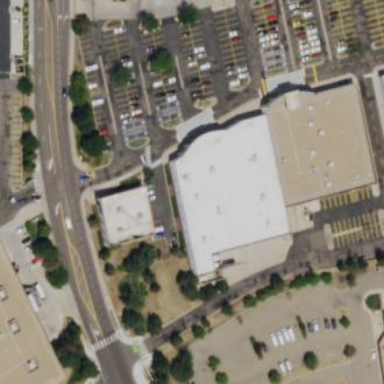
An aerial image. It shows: Retail building.